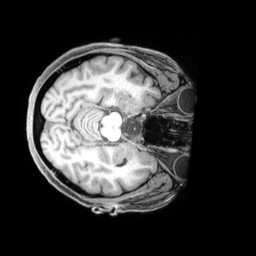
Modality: T1w
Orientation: axial
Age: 49
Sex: female
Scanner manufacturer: siemens
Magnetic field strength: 3 T
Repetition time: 1.97 s
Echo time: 0.00206 s